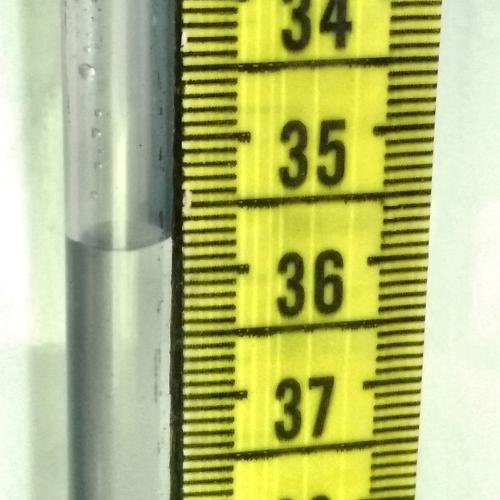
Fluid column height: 35.8 cm